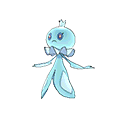
Pok\u00e9mon: frillish